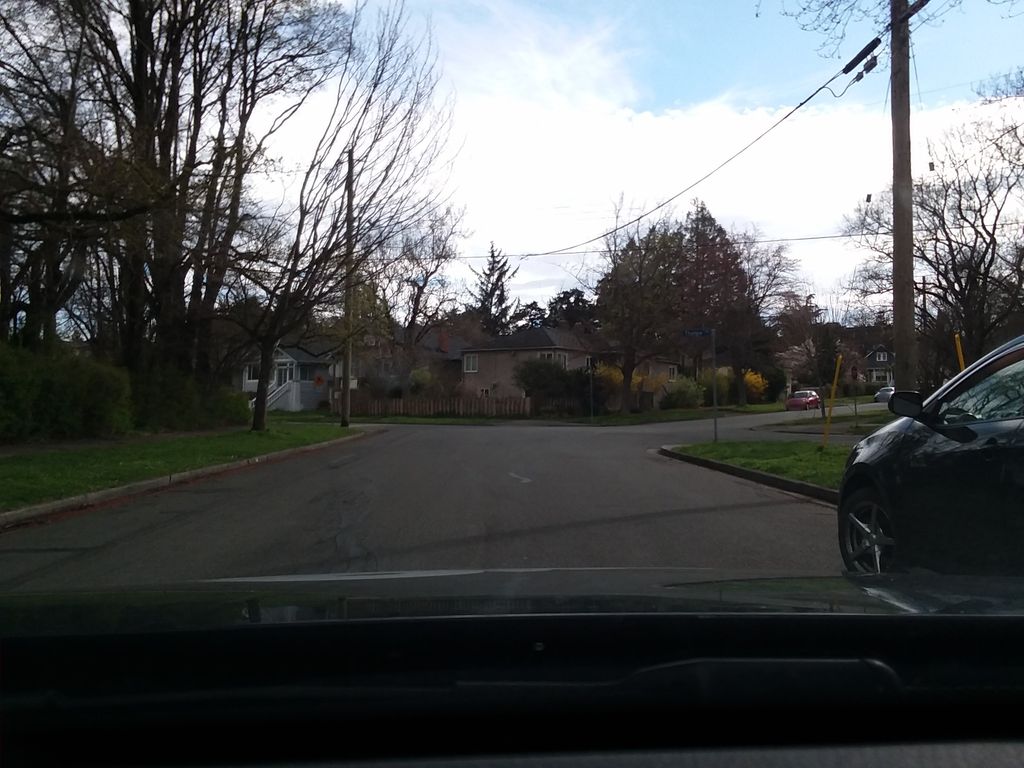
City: victoria